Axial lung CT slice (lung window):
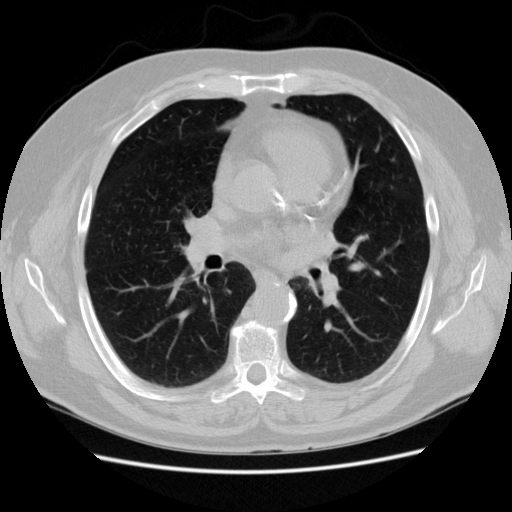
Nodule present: no